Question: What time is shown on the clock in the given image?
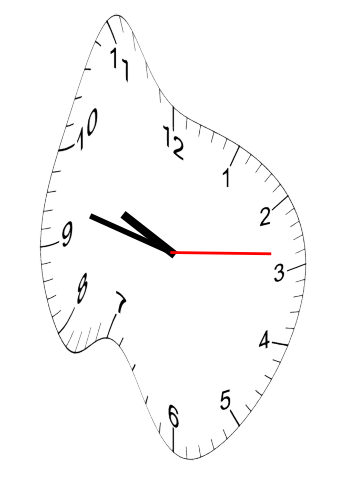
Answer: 09:47:14